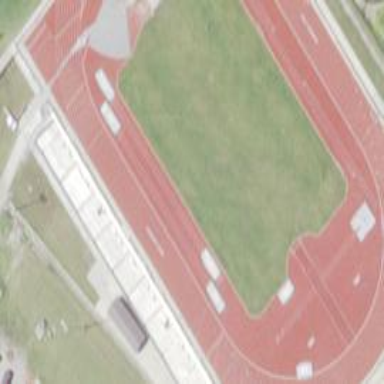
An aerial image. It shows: Long jump pitch for sports and leisure activities.